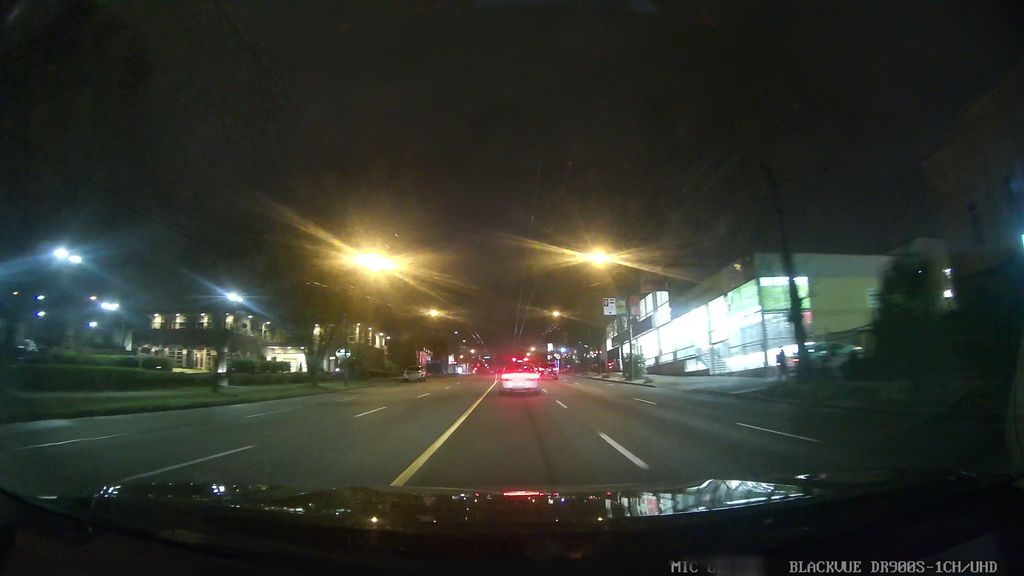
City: vancouver